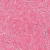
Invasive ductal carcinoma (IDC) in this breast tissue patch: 0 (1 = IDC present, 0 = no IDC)